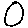
Label: circle